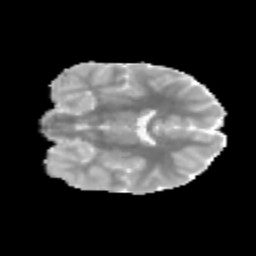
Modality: MD
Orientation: coronal
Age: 11
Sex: male
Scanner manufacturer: siemens
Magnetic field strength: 3 T
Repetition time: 3.8 s
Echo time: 0.07 s